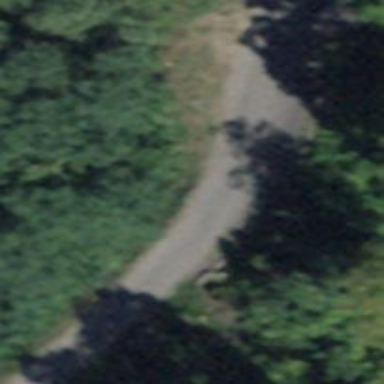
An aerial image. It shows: Track road.